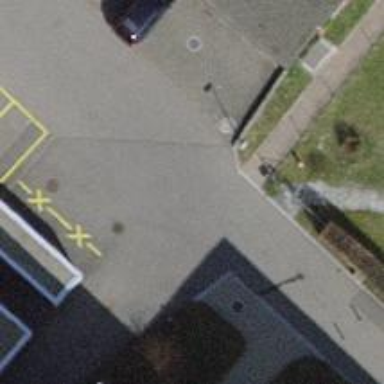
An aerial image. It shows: Bollard.